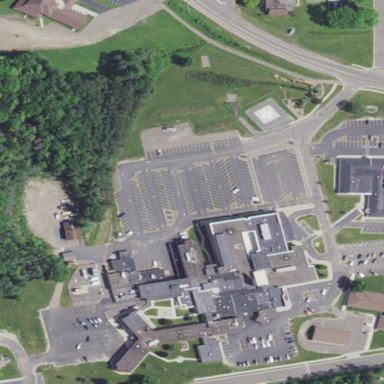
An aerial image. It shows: Healthcare facility identified as hospital.